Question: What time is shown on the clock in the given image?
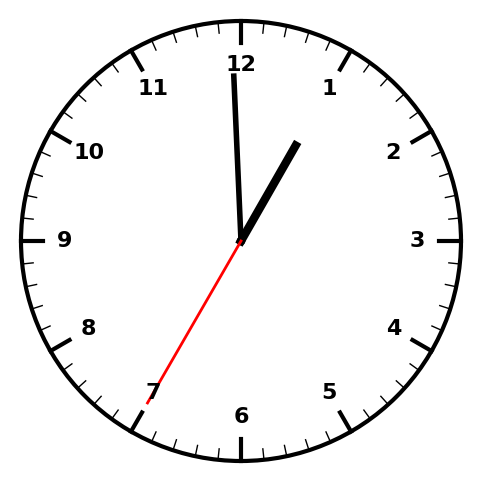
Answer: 12:59:35